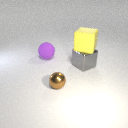
small brown metal sphere to the right of large purple rubber sphere